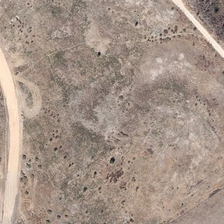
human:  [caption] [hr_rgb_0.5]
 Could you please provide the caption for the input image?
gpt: roads are around a piece of bareland .

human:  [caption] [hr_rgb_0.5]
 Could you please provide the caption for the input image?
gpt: roads are around a piece of bareland .

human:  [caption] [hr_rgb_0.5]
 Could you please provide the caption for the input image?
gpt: roads are around a piece of bareland .

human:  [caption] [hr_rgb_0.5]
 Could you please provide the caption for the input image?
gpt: roads are around a piece of bareland .

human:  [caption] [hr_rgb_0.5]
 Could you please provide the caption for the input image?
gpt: roads are around a piece of bareland .